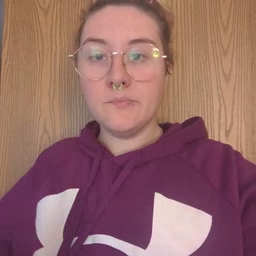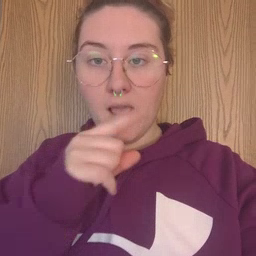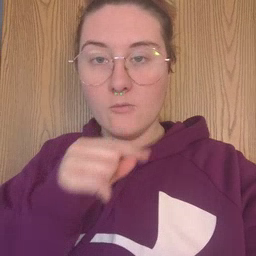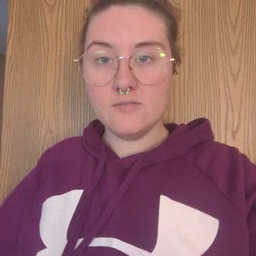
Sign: mouse